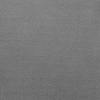
Atmospheric dust classification: dusty